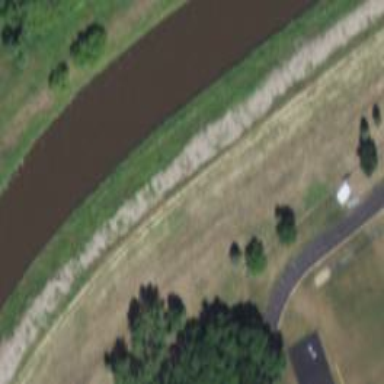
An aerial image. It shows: Levee embankment.